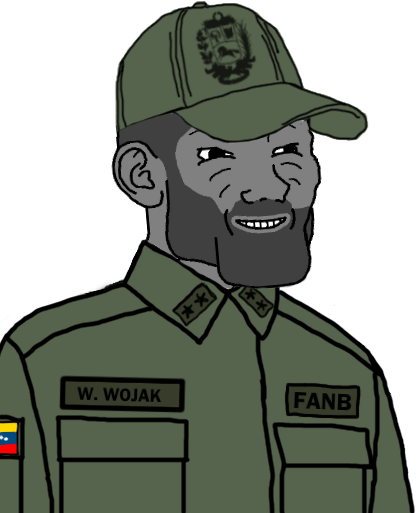
Label: 5_Grey_Chad